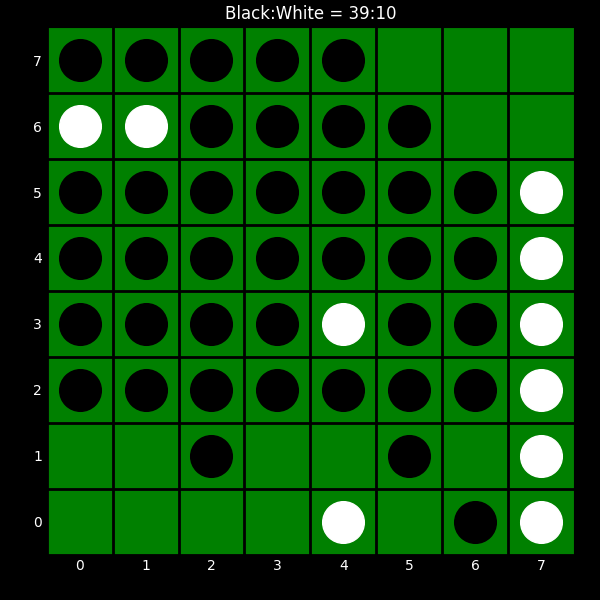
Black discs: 39
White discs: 10